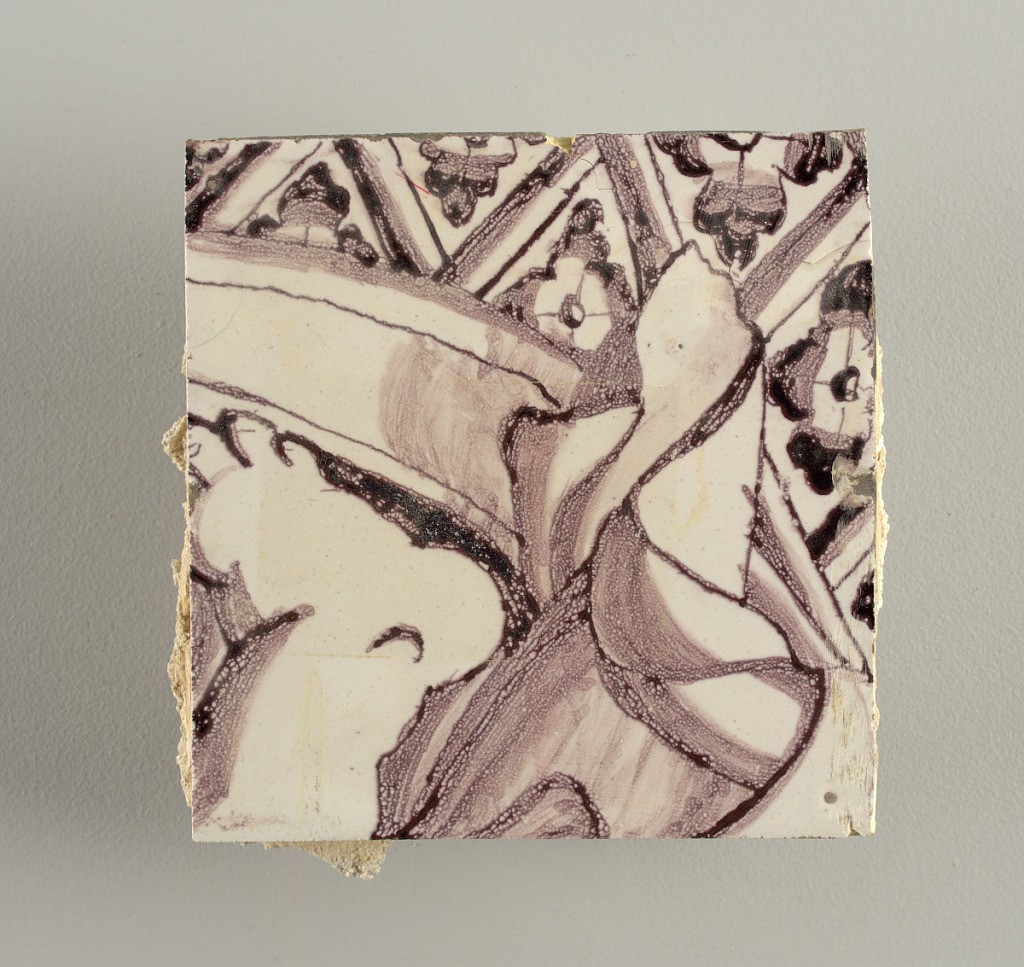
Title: Tile wall facing
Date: ca. 1725
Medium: Tin-glazed earthenware, underglaze
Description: Horizontal rectangle.  Thirty tiles wide and twenty-three tiles high with opening for fireplace eleven tiles wide and ten high.  Foliage arabesques disposed about three vertical axes from which are emphazised by urns at center and right, and at left by the figure of a standing woman carrying an infant on her arm and accompanied by two children.